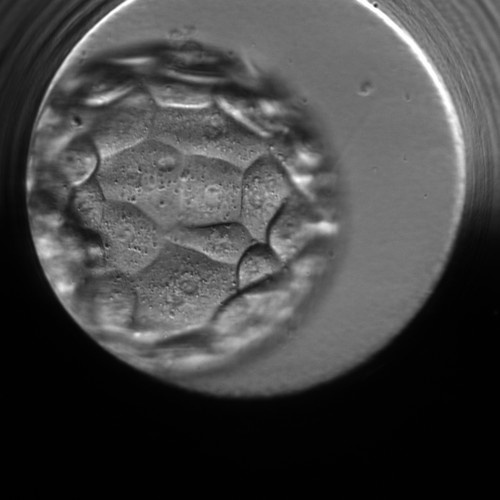
Embryo quality: good